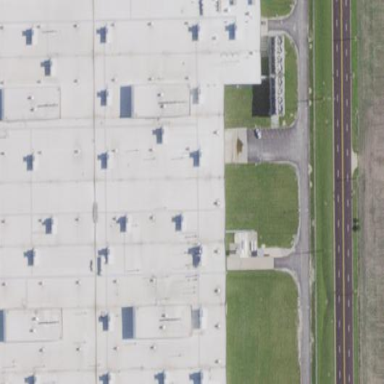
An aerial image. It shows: Industrial building.